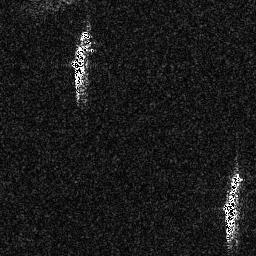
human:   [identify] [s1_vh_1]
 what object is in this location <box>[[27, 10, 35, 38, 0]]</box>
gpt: <ref>1 medium ship at the top</ref>